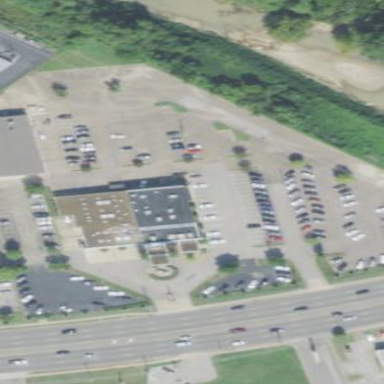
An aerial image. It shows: Car shop in retail area.